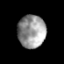
Tissue: prostate
Cell type: T cells
Senescence score: 0.2898
Nuclear area (px): 895
Mean DAPI intensity: 151.368